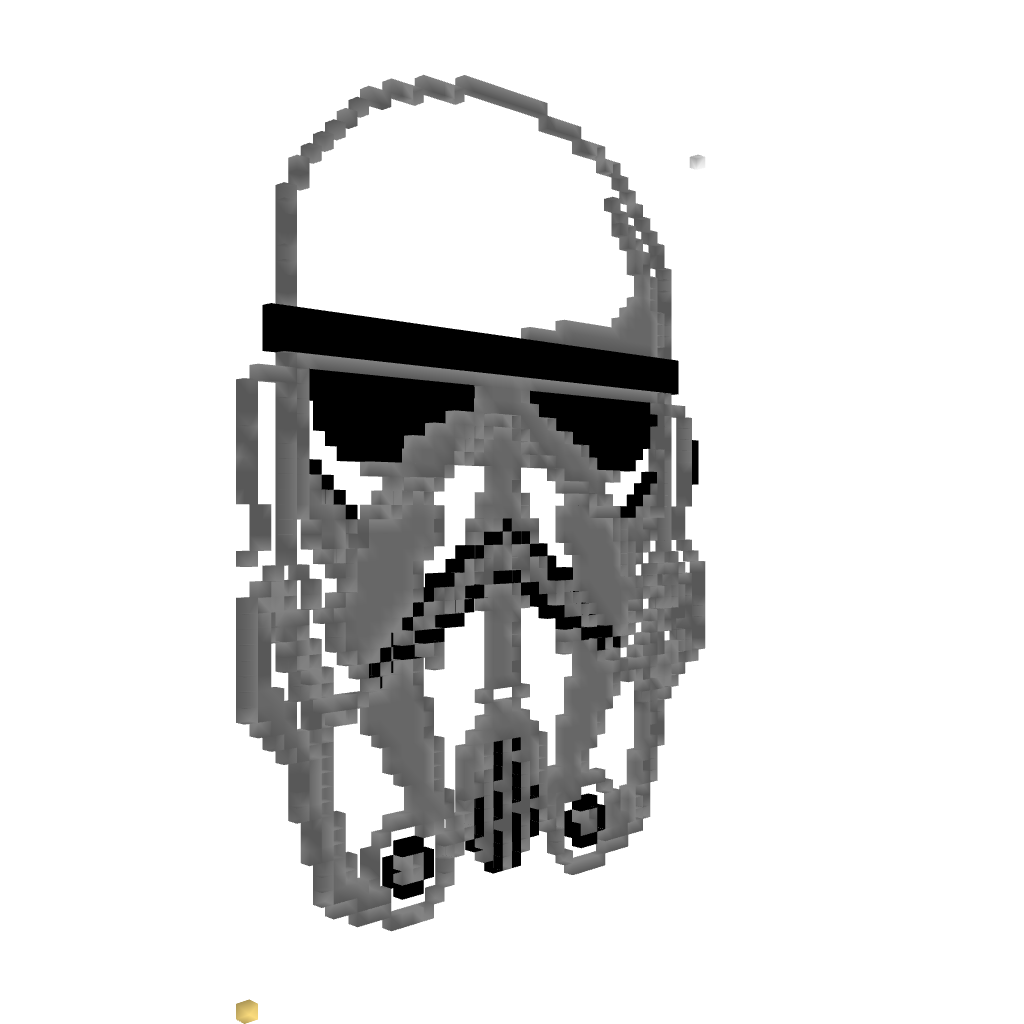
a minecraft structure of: Storm Trooper bad low quality